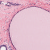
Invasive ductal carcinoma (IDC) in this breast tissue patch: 0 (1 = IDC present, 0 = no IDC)